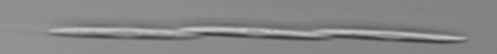
Label: Pseudo-nitzschia